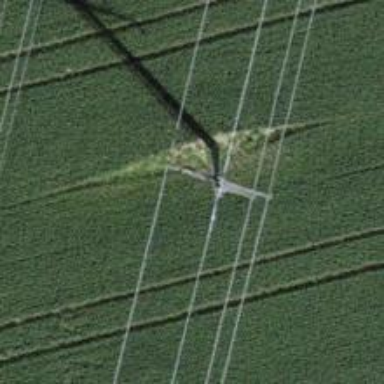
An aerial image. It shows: Concrete power pole.